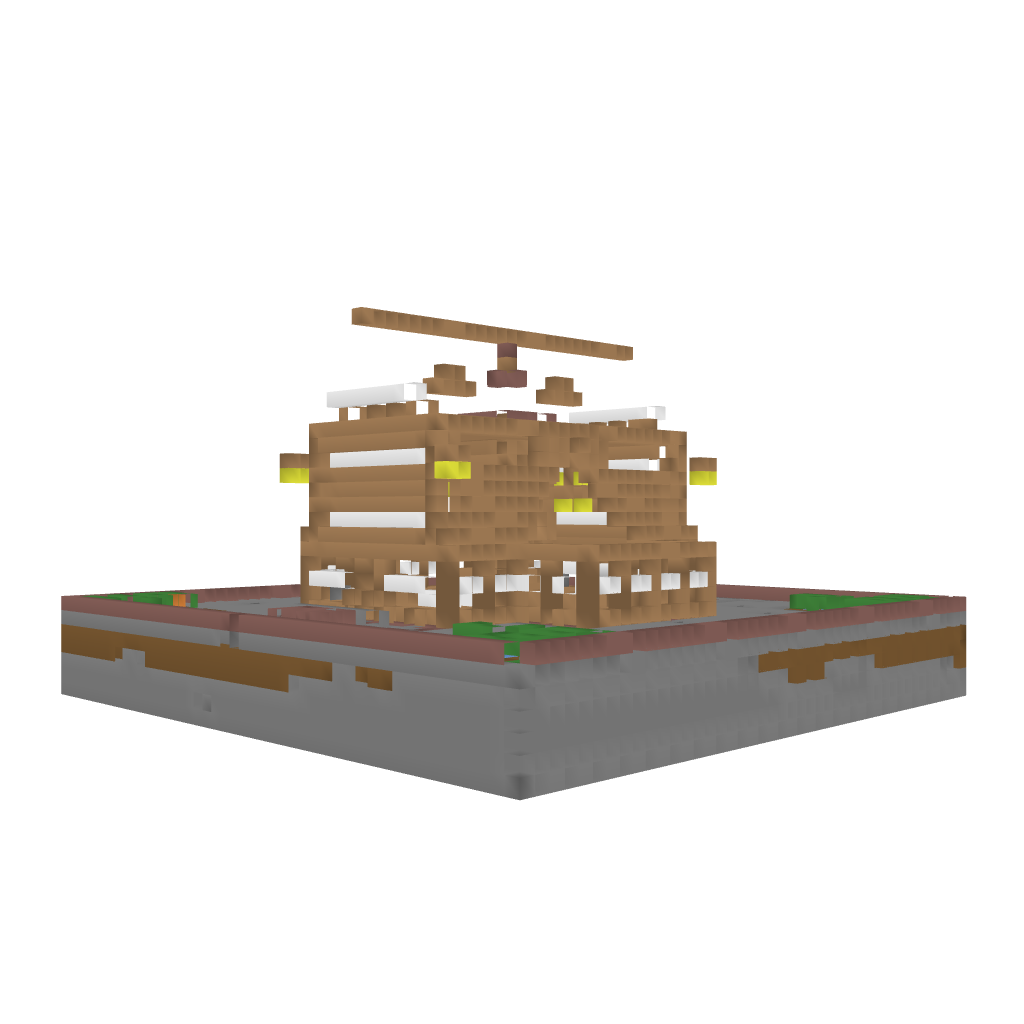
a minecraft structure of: kierownik's mansion bad low quality